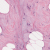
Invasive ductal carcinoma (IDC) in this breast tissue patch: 0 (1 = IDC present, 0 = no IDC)